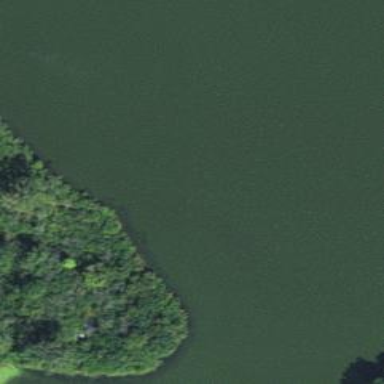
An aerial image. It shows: Pond with natural water.